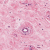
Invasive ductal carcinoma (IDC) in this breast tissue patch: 0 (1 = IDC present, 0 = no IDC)